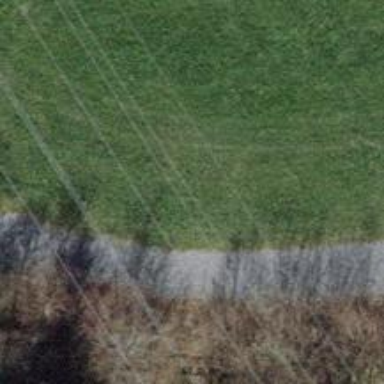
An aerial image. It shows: Unpaved footway.